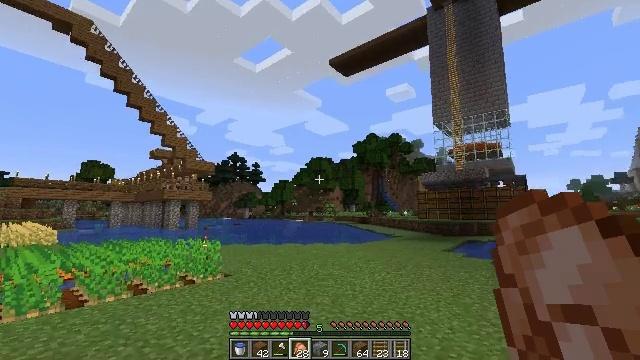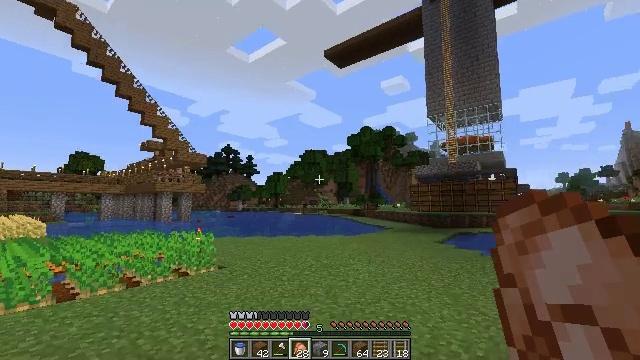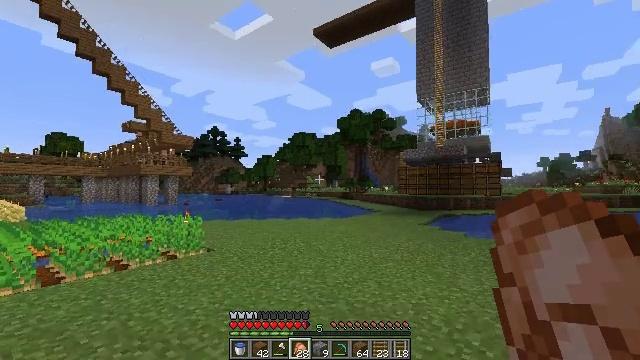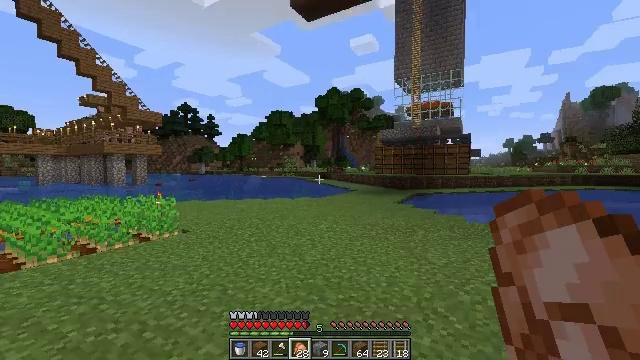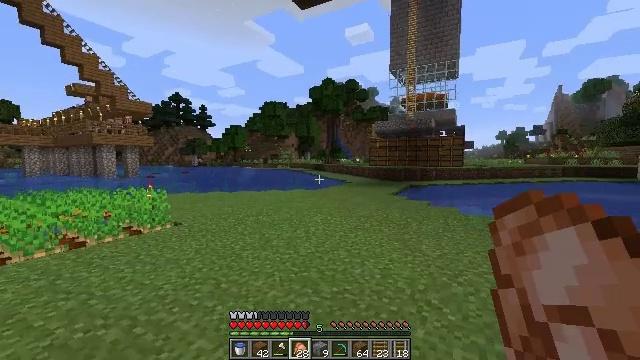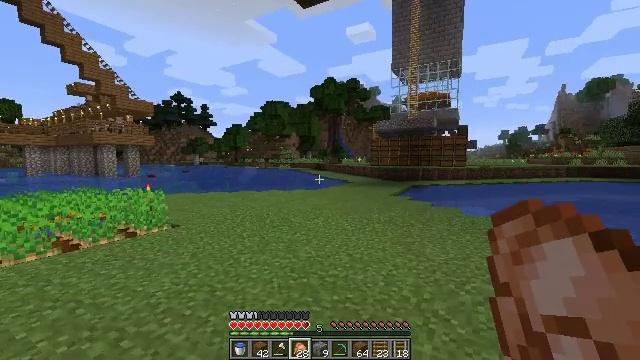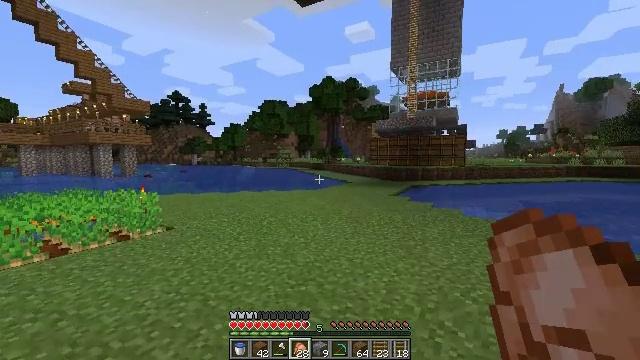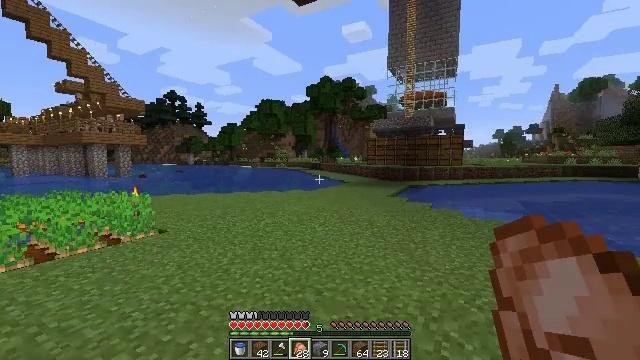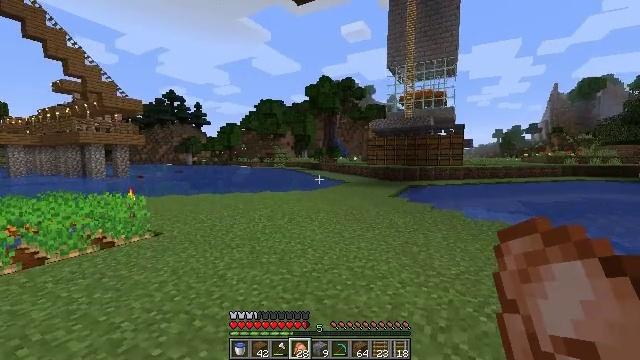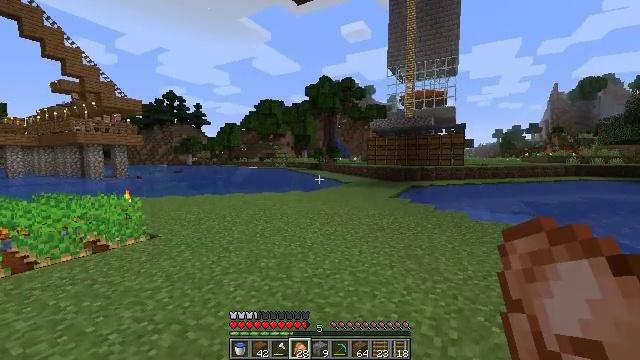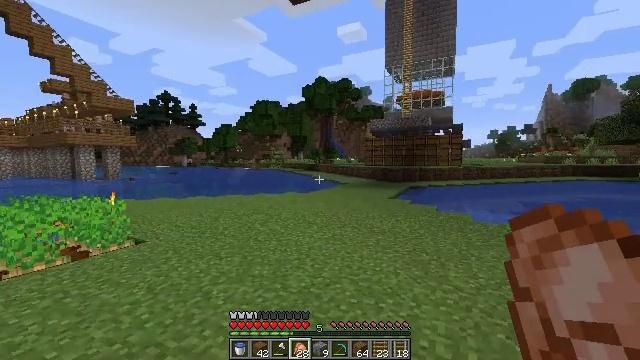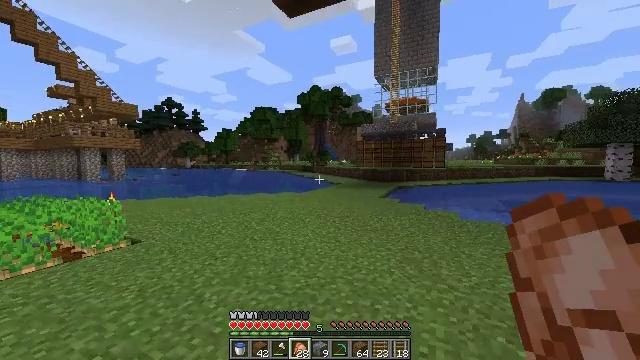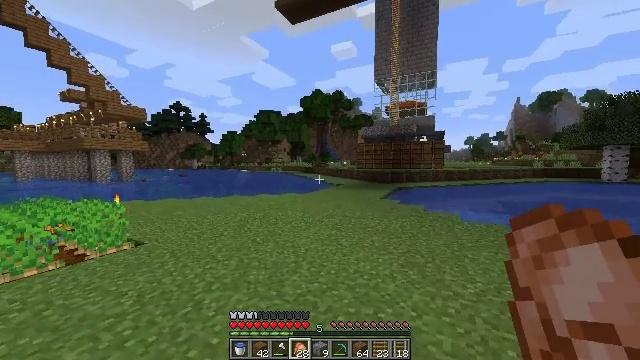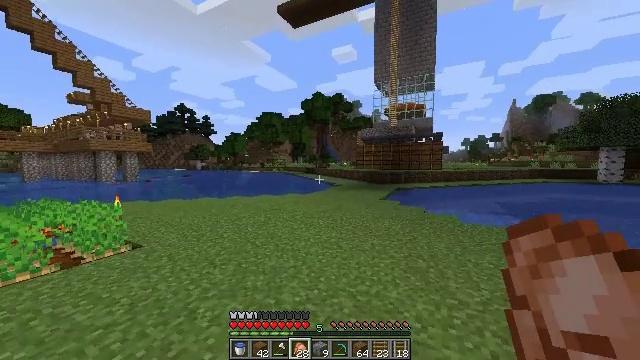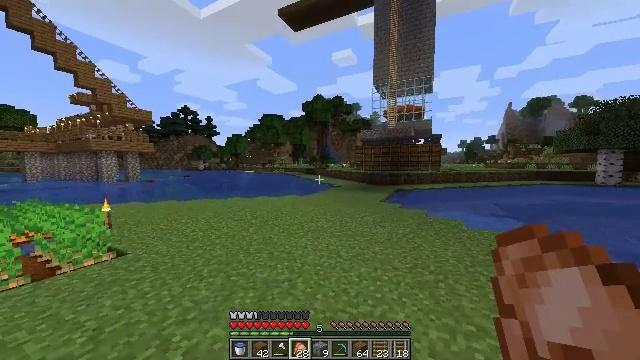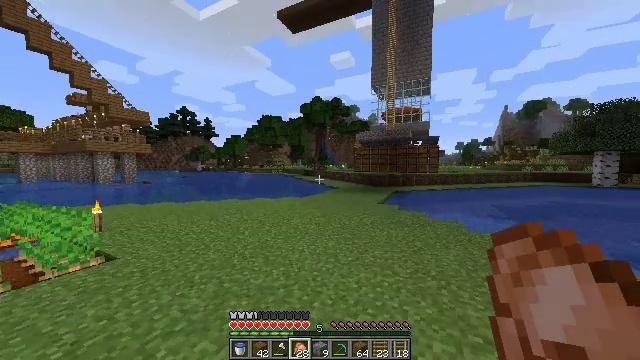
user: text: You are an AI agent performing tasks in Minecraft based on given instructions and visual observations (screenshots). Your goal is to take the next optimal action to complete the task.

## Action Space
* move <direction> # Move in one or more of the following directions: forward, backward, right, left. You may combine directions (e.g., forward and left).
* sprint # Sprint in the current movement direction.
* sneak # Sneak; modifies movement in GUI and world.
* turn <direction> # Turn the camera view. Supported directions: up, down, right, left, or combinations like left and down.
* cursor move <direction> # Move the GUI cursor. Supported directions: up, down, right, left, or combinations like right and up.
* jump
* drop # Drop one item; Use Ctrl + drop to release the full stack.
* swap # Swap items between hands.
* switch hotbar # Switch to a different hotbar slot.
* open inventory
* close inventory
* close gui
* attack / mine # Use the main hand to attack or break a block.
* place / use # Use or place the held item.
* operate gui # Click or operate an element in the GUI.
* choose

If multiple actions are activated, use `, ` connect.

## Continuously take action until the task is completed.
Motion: motion action
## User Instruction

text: Disassemble the purple bed for relocation.
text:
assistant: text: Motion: turn right and down
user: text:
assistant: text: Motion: turn right and down
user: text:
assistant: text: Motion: turn right and down
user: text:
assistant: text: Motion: move forward, turn right and down
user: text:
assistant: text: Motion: move forward
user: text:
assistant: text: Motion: move forward
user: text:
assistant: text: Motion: move forward
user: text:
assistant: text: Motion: move forward
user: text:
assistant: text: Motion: move forward
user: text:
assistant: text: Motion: move forward, sprint
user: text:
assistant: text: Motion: move forward, sprint, turn right
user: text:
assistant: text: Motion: move forward, sprint
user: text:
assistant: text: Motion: move forward, sprint
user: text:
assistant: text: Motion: move forward
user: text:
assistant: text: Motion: move forward
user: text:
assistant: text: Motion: move forward, sprint
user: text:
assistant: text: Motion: move forward, sprint
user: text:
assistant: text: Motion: move forward, sprint
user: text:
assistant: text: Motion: move forward
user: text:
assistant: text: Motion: move forward
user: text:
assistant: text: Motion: move forward
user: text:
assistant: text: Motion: move forward, sprint
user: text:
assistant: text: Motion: move forward, sprint
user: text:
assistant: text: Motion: move forward, sprint
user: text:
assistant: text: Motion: move forward
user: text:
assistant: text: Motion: move forward, turn left
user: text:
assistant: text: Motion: move forward, turn left and up
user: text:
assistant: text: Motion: move forward, turn left and up
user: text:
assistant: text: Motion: move forward, turn left and up
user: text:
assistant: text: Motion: no_op